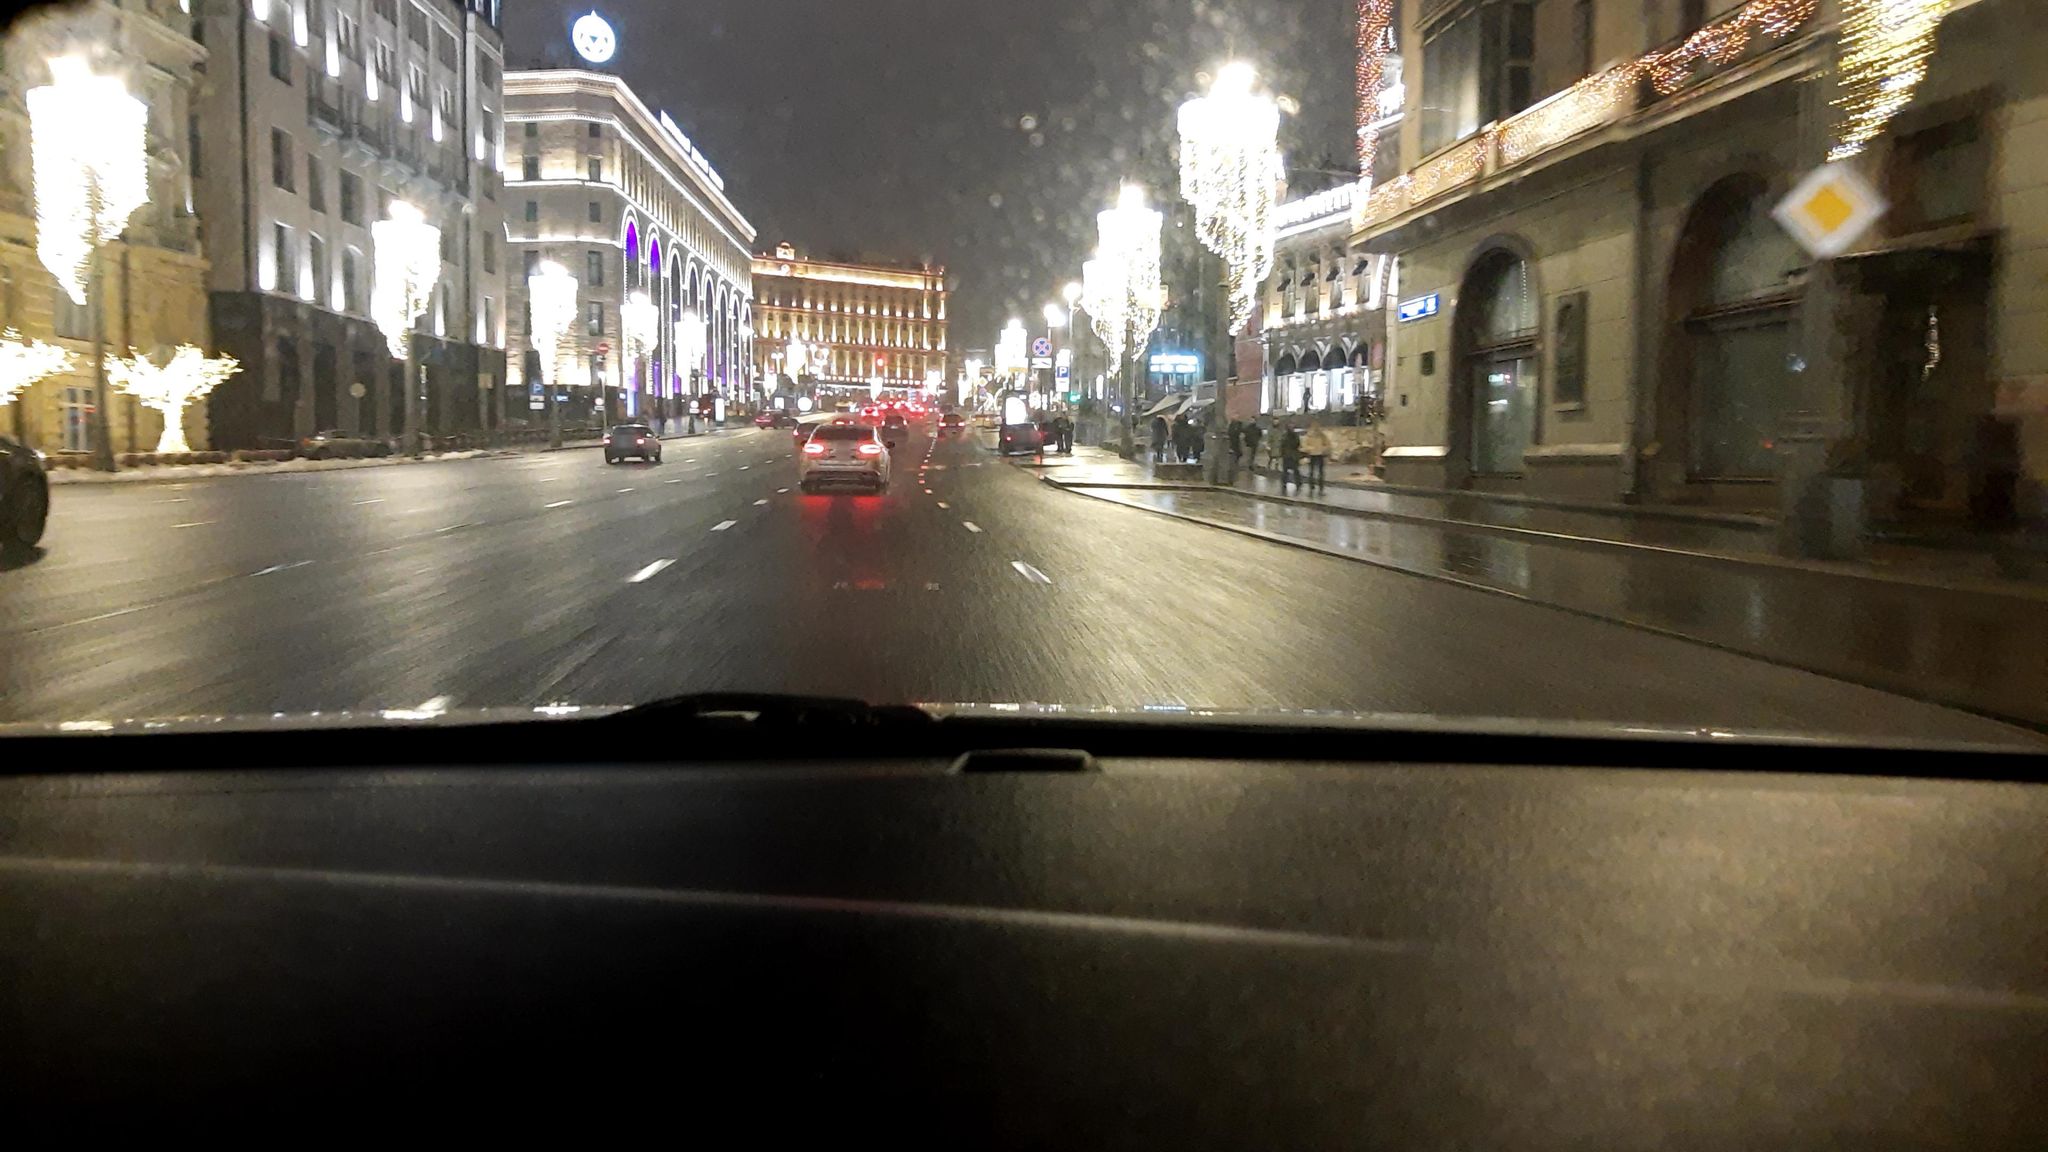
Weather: clear
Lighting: night
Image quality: slightly poor
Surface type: driving surface
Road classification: footway
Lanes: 6
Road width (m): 6.5
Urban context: urban centre
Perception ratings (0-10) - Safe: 1.16, Lively: 8.67, Beautiful: 5.14, Boring: 3.19, Depressing: 5.12, Wealthy: 4.56